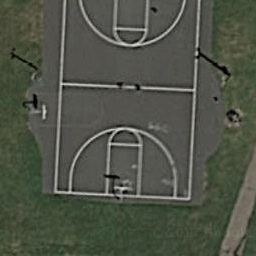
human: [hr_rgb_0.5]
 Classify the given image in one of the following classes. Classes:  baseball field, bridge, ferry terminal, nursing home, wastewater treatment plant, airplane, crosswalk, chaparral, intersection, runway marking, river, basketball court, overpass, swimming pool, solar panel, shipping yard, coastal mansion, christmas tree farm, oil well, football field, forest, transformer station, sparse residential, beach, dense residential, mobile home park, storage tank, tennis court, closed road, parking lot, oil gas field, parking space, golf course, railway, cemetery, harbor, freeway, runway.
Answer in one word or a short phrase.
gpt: basketball court